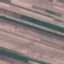
Label: AnnualCrop